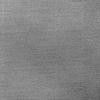
Atmospheric dust classification: dusty